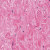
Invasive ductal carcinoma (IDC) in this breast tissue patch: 0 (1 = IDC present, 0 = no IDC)